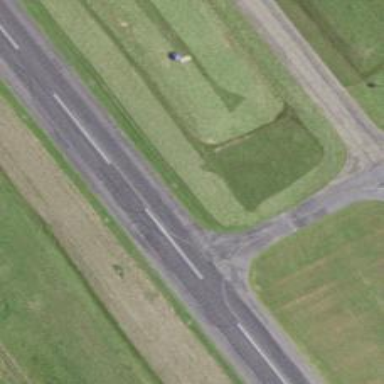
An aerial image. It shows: Image of taxiway at airport.